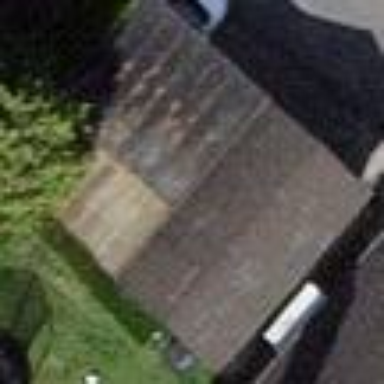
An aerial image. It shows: Garage building.